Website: slack
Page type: billing-address
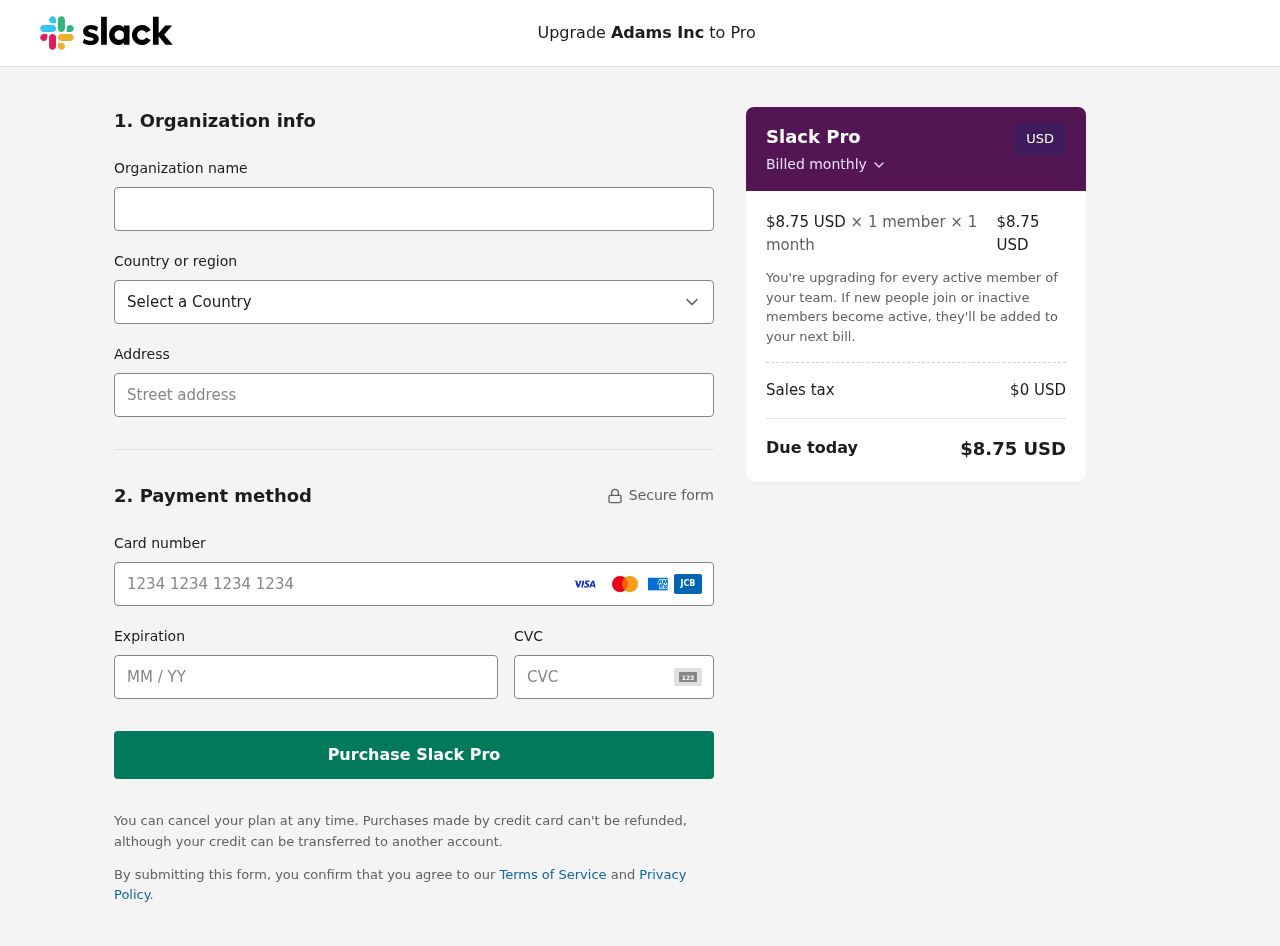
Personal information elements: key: PII_CARD_CVV
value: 3540
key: PII_CARD_EXPIRY
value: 12/29
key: PII_CARD_NUMBER
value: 3763 1737 0457 883
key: PII_COMPANY
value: Adams Inc
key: PII_COUNTRY
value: United States
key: PII_STREET
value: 097 Pratt Lodge
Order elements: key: ORDER_PRICE_PER_MEMBER
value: $8.75 USD
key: ORDER_MEMBER_COUNT
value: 1
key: ORDER_MONTH_COUNT
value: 1
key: ORDER_SUBTOTAL
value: $8.75 USD
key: ORDER_TAX
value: $0
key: ORDER_TOTAL
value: $8.75 USD